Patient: sex M, age 61
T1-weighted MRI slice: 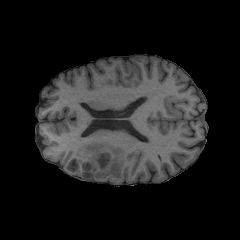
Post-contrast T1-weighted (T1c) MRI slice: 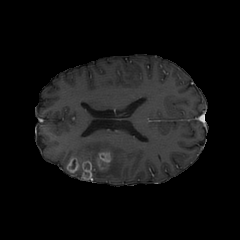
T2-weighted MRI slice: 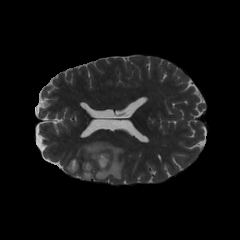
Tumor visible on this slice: yes
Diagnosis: Glioblastoma, IDH-wildtype
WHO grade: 4